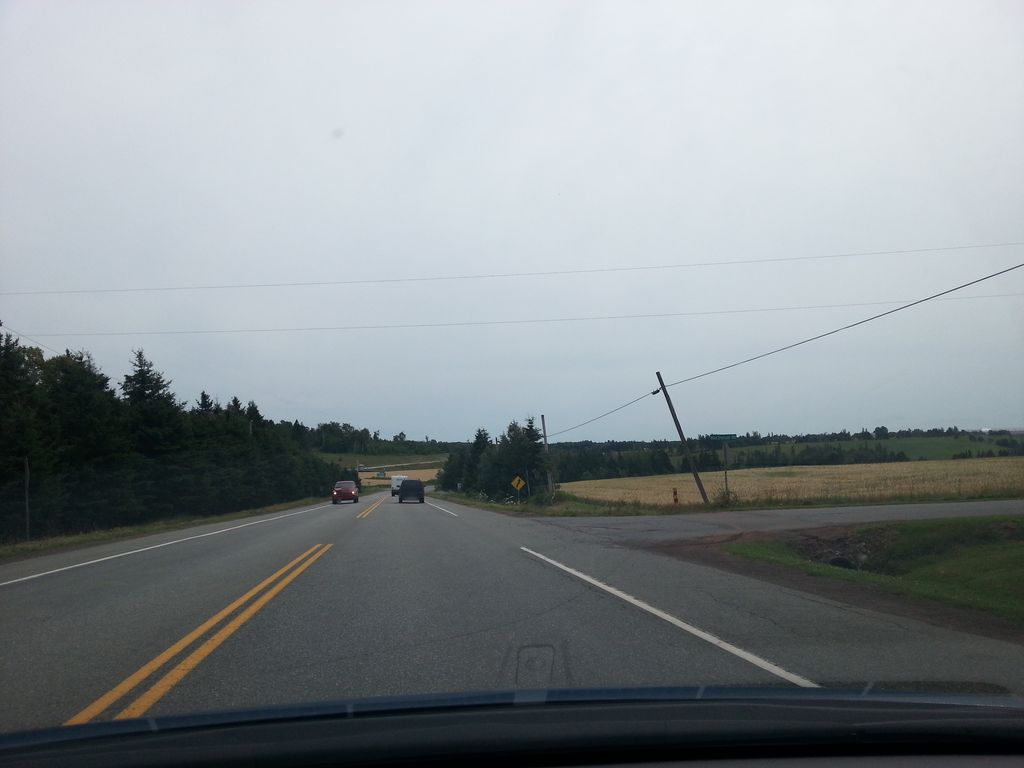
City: charlottetown